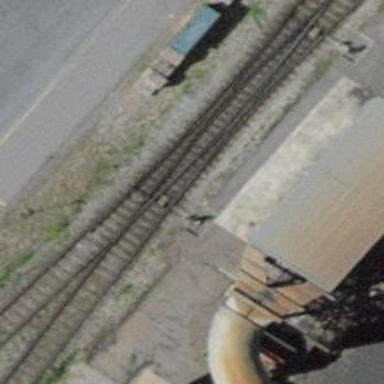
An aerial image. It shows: Railway switch.